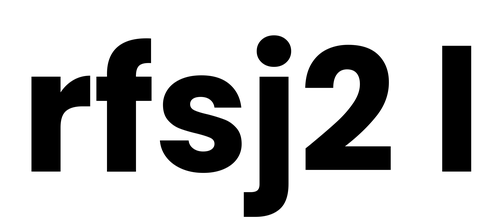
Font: Poppins-Bold